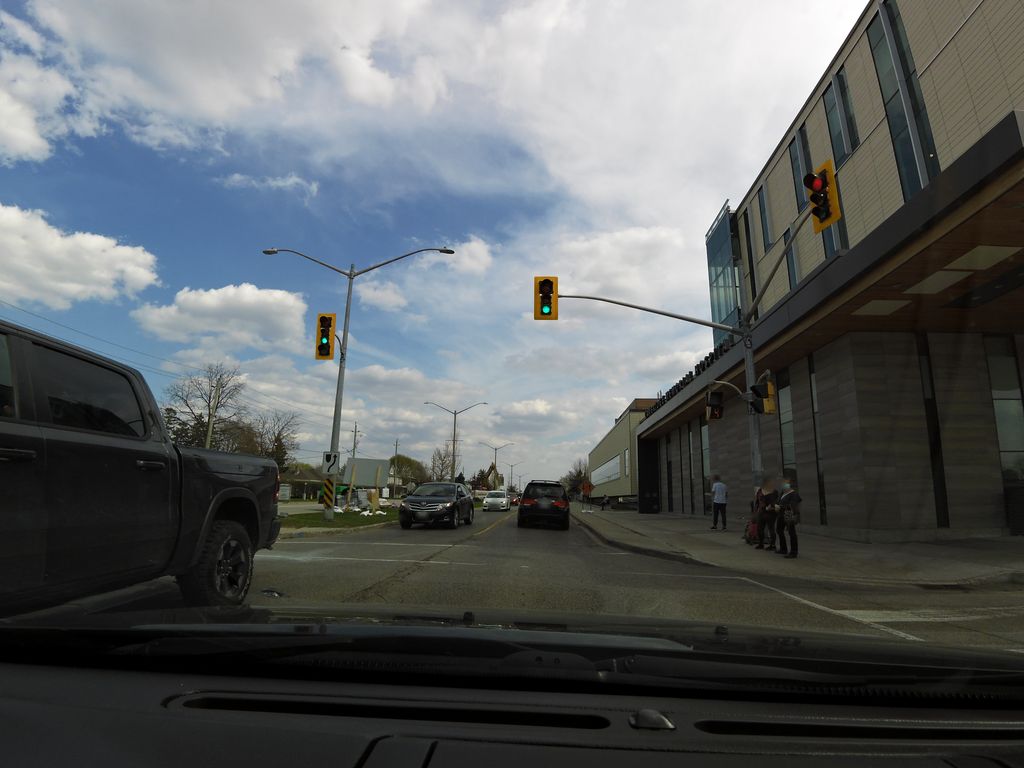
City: kitchener-waterloo